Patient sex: M
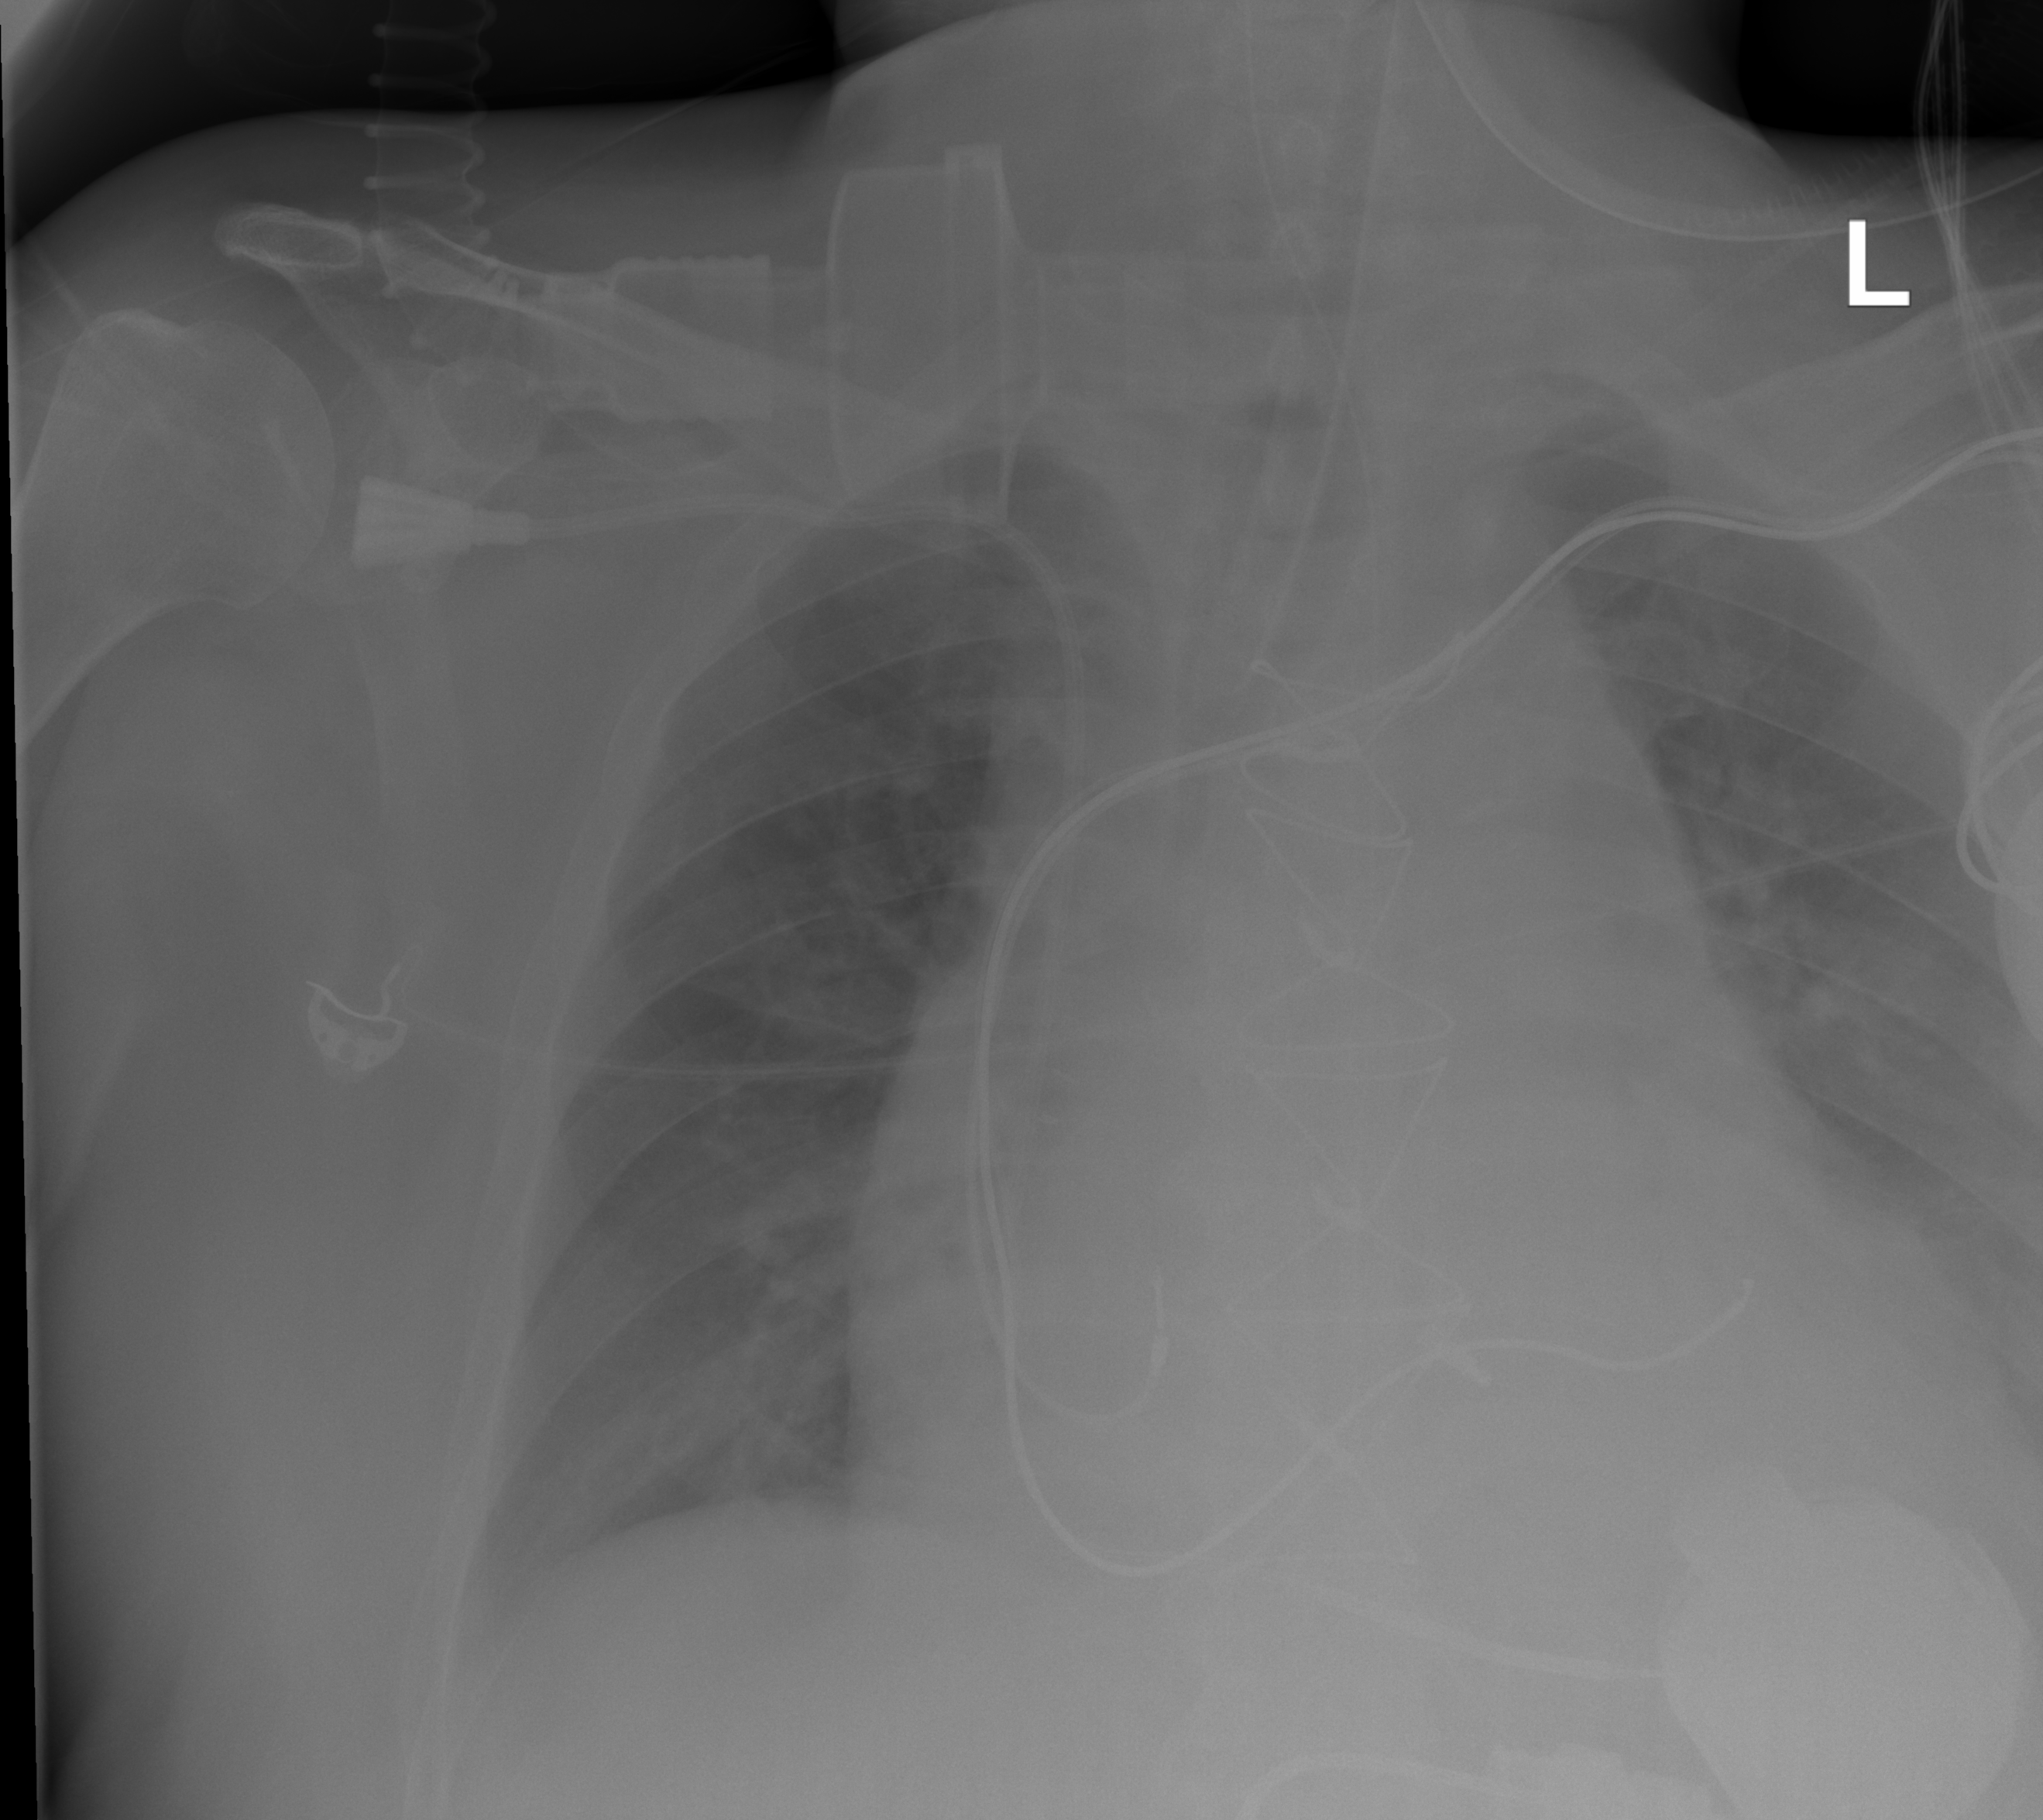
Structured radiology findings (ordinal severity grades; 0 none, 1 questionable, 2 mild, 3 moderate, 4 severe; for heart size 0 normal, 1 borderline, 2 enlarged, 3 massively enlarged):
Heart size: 3
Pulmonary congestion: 2
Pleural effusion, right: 0
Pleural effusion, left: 2
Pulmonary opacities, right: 1
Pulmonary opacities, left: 1
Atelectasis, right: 1
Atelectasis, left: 1